Question:
I am dealing with a chart that has unwanted spacing on left and right side. I've been trying to remove it with no luck, and I don't know what else to do now. I've read the documentation thoroughly, but can't seem to find a solution. Is this possible to do? Let me know if more info is necessary, and I'll supply it.
Edit:
'''
<div>
<canvas id="chart-gender"></canvas>
</div>
<script>
var gender_data = [10, 35];
var graph_gender_preset = {
labels: ["Female", "Male"],
datasets: [
{
data: gender_data,
backgroundColor: ["#0fa0e3", "#ff3549"]
}
]
};
var ctx3 = $("#chart-gender");
var chart_gender = new Chart(ctx3, {
type: 'doughnut',
data: graph_gender_preset,
options: {
responsive: true,
title: {
display: false,
position: "top",
fontStyle: "bold",
fontSize: 0,
fullWidth: false,
padding: 0
},
legend: {
display: false,
position: "top",
fullWidth: false,
labels: { display: false, usePointStyle: true, fontSize: 15, fontStyle: "bold" }
}
}
});
</script>
'''
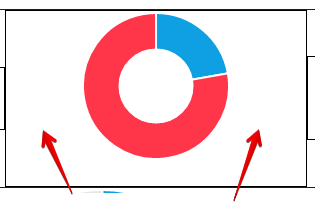
Answer: The problem is not the doughnut, it is the canvas in which it is used.
The doughnut has to use a quadratic box, otherwise it would look like an ellipsis. So if you change the size of the canvas and make it quadratic you won't have any borders anymore.
Here is an <URL>.
'''
<table border="1">
<tr>
<td>
First
</td>
<td>
<canvas width="100%" height="100%" id="myChart"></canvas>
</td>
<td>
Third
</td>
</tr>
</table>
'''